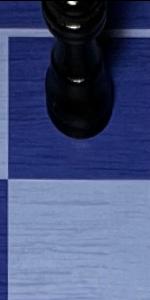
Label: Empty